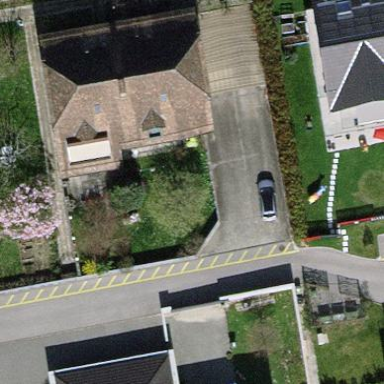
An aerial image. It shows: Hipped-roof house with roof tiles.